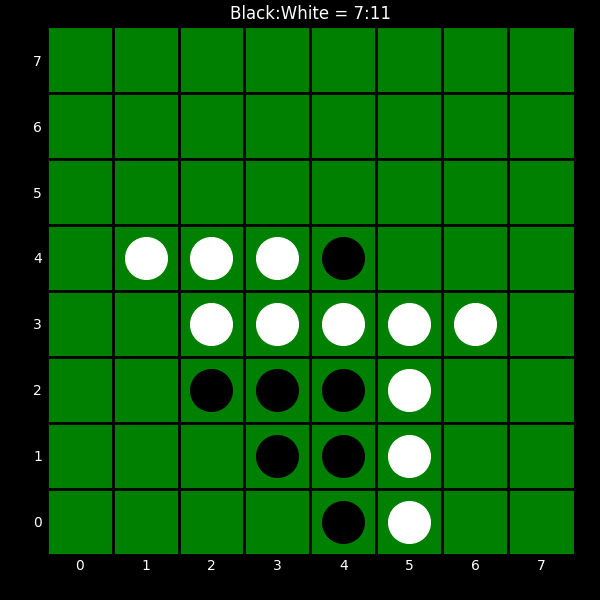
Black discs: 7
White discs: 11